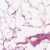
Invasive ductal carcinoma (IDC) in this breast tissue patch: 0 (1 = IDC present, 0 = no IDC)